五年级 · 立体几何学
下面是从三个方向看一个几何体的图形, 正确的摆法是 $\qquad$号。

从正面看

从上面看

从左面看

(1)

(2)

(3)
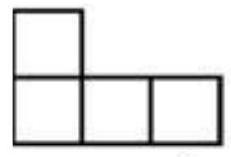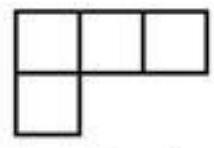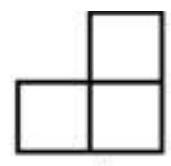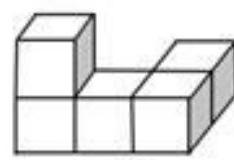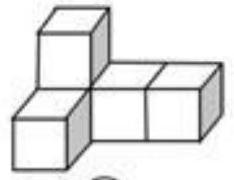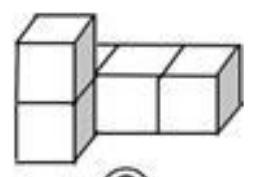
答案: 解(3)